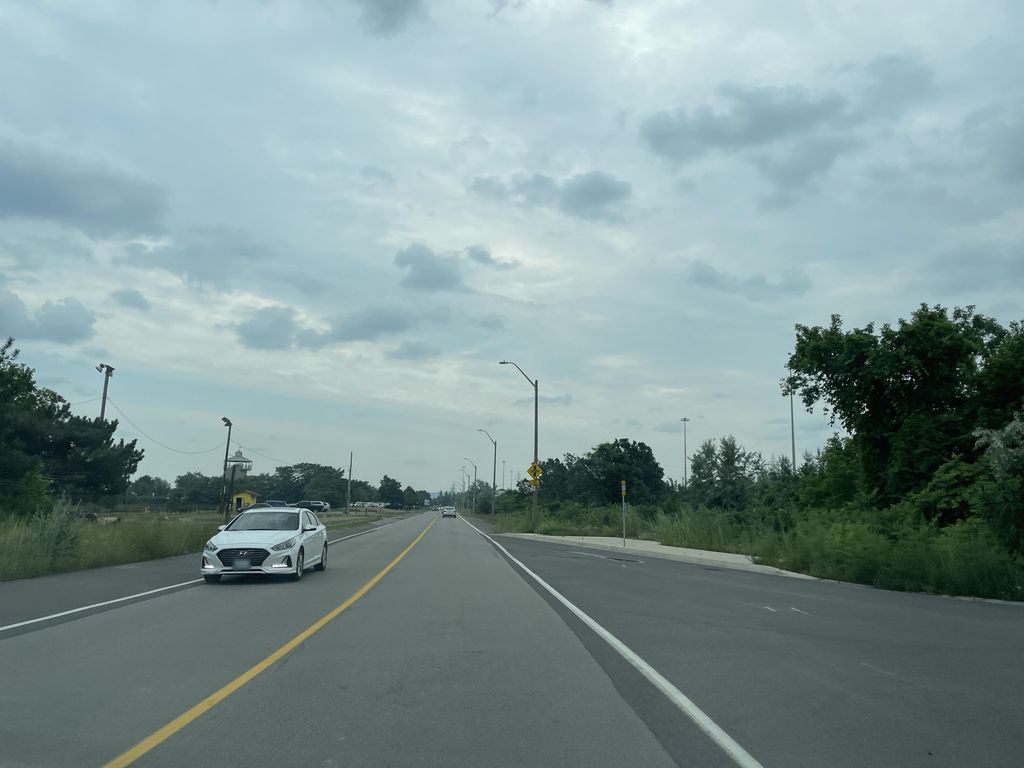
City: hamilton